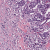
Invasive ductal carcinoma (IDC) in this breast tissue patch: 1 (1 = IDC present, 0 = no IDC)